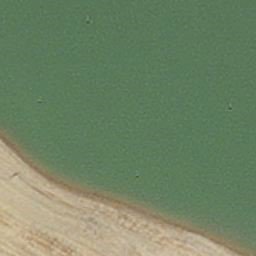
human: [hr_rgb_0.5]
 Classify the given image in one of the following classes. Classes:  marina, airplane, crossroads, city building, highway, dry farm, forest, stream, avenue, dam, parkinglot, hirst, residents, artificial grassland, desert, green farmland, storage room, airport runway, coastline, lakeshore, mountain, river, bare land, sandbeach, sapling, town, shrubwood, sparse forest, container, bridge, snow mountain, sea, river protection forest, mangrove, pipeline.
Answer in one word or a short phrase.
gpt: hirst